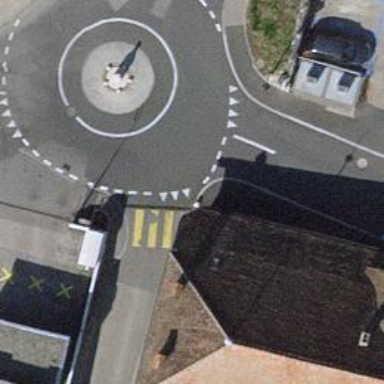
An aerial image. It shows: Zebra crossing on the road.